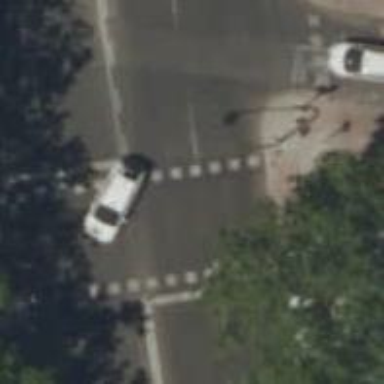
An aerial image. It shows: Crossing with zebra markings controlled by traffic signals.